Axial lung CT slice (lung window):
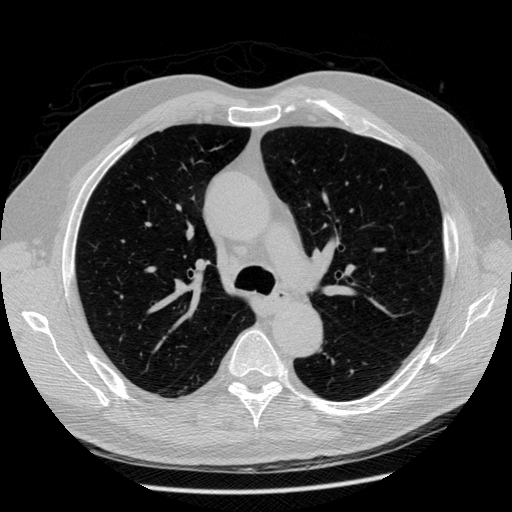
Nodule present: no